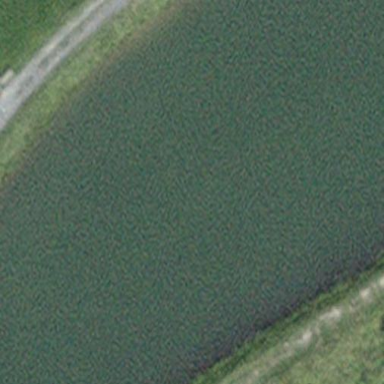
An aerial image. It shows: Peaceful pond surrounded by nature.